Field crop: maize
Growth stage: 2
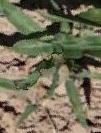
Species: maize